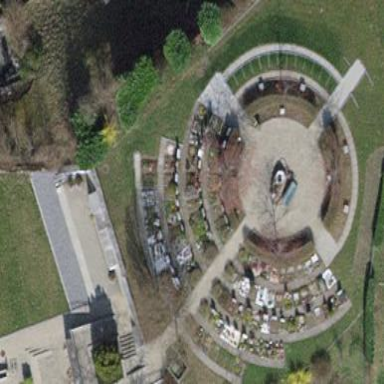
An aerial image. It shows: Cemetery.